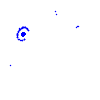
Particle: electron